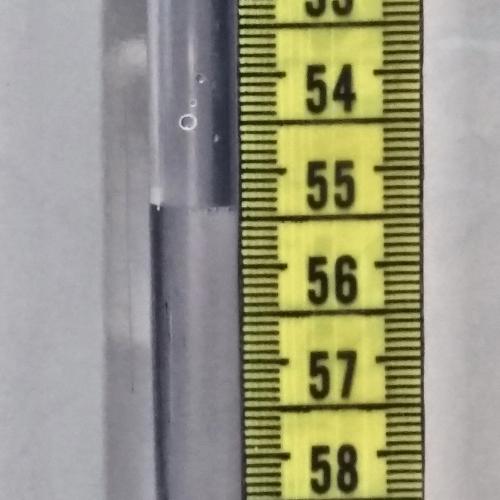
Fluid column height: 55.4 cm